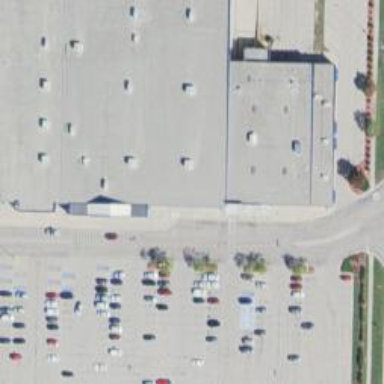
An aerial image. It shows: Supermarket.